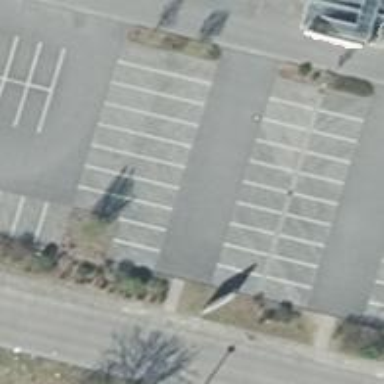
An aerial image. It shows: Road serving as parking aisle.